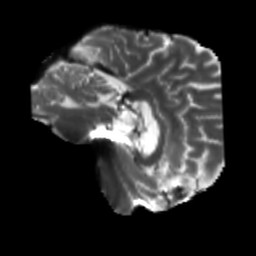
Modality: T2w
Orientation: sagittal
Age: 47
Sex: male
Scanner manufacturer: siemens
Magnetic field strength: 3 T
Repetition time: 5.47 s
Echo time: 0.0854 s